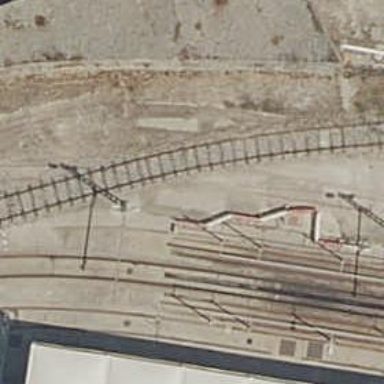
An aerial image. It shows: Yard with electrified contact lines. There is one track in the yard.